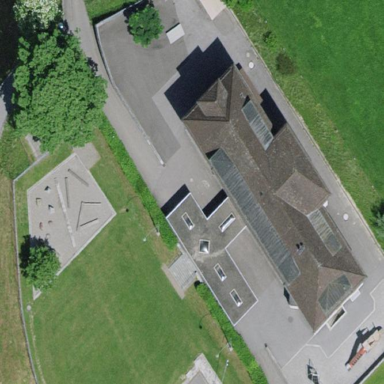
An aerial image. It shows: School building.